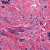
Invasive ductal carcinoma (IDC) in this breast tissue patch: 1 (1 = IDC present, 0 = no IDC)